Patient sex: M
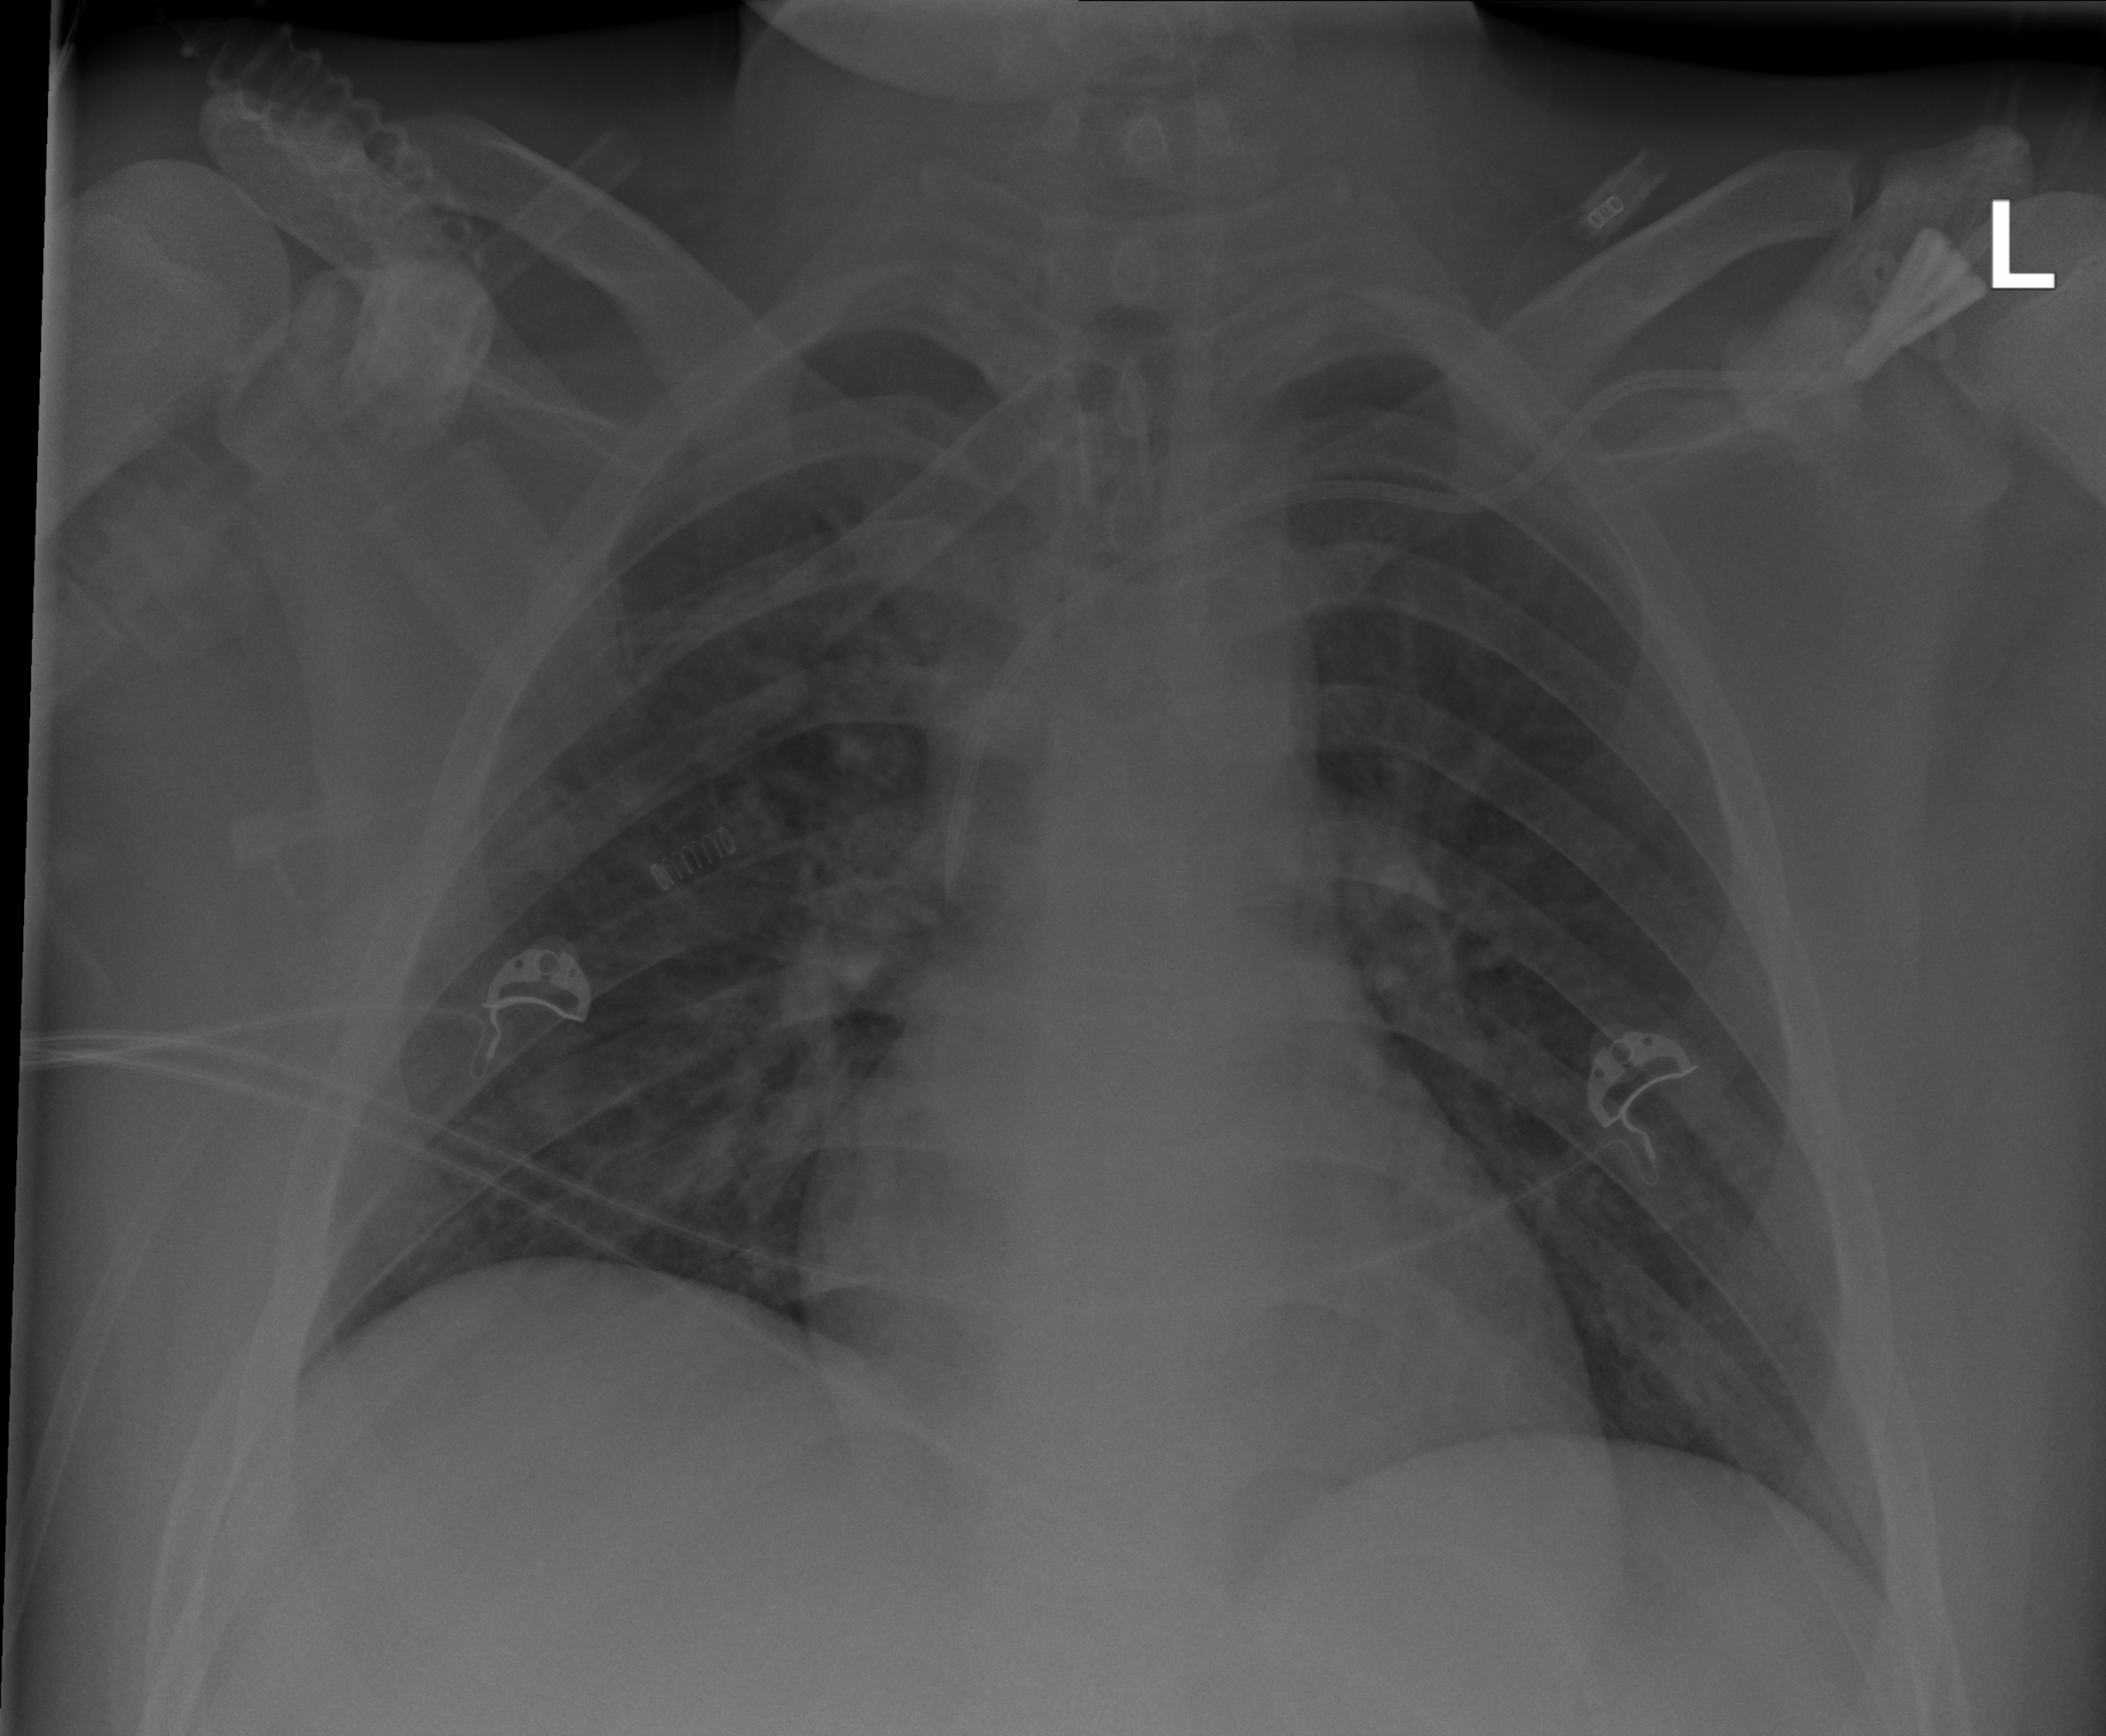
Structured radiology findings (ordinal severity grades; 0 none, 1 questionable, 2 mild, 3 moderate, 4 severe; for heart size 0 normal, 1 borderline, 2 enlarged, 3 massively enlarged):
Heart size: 0
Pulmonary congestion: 0
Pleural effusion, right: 0
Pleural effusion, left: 0
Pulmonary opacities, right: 2
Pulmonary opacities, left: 2
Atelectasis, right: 2
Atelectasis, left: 0